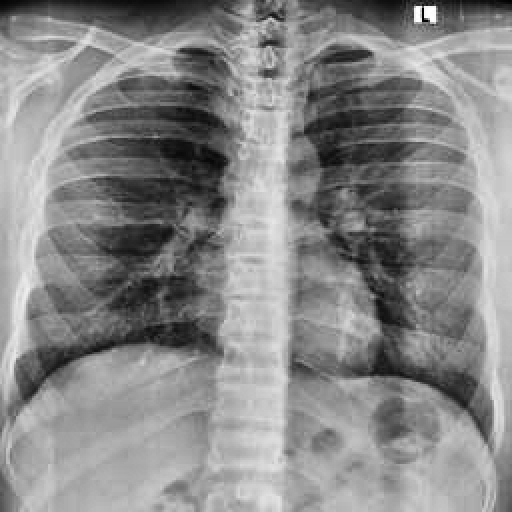
Finding: NORMAL